Question: I successfully integrated a FaceBook application into my project (the regular FaceBook page where you post something on your wall):

But I was wondering if someone can help me out how to get a facebook fan page or like page on this? I dont wan't publish story "Post To Your Wall" and entering message, I just want user to get that fan page a 'Like' button and gets status updates (no post to fan page yet).
Hope someone can help me out, thanks.
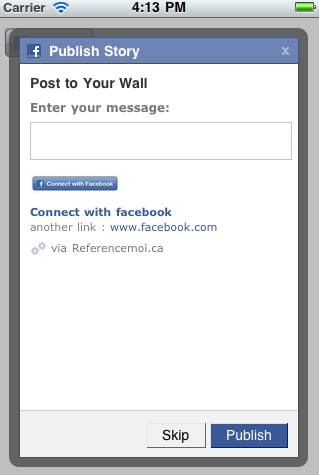
Answer: You can just get the RSS feed of the fan page and parse that I believe.